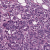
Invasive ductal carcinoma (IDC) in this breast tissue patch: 1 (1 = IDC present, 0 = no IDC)